Question: I am trying to customize bootstrap styles for my needs. I use LESS. I have a table with the table-hover class. I need to add an extra behaviour to the hover effect. I want to add visible (left) border to a row when it is hovered. I took the standard bootstrap rule and nested an additional styles inside:
'''
.table-hover > tbody > tr:hover > td,
.table-hover > tbody > tr:hover > th {
background-color: #f5f5f5;
tr {
border-left: 4px;
border-left-color: @active-element-color;
border-left-style: solid;
}
}
'''
Unfortunately this doesn't work.

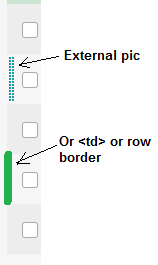
Answer: You must use the right order for nested rules :
'''
.table-hover > tbody > tr {
/* Match every <tr> in a .table-hover */
border-left: 4px;
border-left-color: transparent;
border-left-style: solid;
&:hover {
/* Match hover stats for these <tr> */
border-left-color: @active-element-color;
> th,
> td {
/* Match <th> and <td> for hovered <tr> */
background-color: #f5f5f5;
}
}
}
'''
In your example you were trying to target '.table-hover > tbody > tr:hover > th tr' :
'''
<table class="table-hover">
<tbody>
<tr> <!-- :hover -->
<th>
<tr><!-- Targeted element --></tr>
</th>
</tr>
</tbody>
</table>
'''